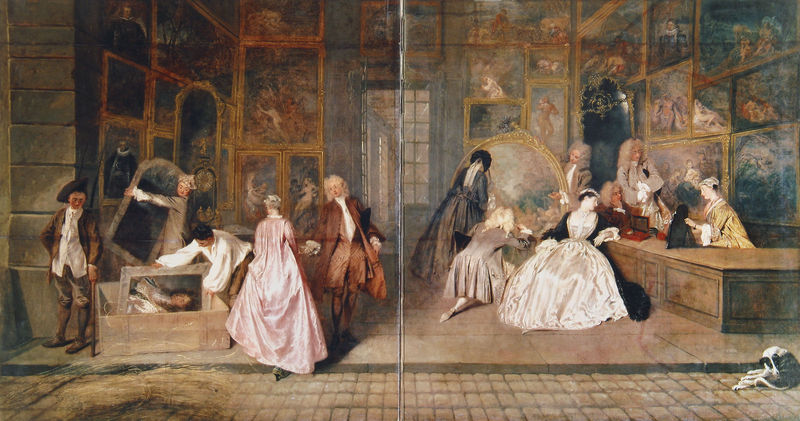
Titel: Das Firmenschild des Kunsthändlers Gersaint
Künstler: Jean-Antoine Watteau
Institution: Berlin, Schloss Charlottenburg
Schlagwörter: gemälde, mann, weiß, frauen, menschen, sitzen, braun, damen, fenster, frankreich, frau, grau, kleid, kleider, männer, paris, raum, schwarz, straße, stroh, tür, hund, malerei, rock, hemd, tresen, wand, barock, rahmen, stein, steine, goldrahmen, portrait, porträt, spiegel, gold, mantel, rosa, seide, stock, perücke, bilder, geschäft, pflaster, laden, saal, salon, weib, weiber, atelier, maler, robe, nackte, tor, galerie, fussboden, strümpfe, eingang, theke, verkauf, buch, fliesen, kopfsteinpflaster, pflastersteine, mäntel, kauf, kiste, verkäuferin, dreispitz, kunst, ausstellung, werkstatt, versteigerung, umzug, sammlung, perücken, reproduktion, akademie, käufer, roben, und, geteilt, verpackung, auspacken, verpacken, ateilier, 18. jahrhundert, 1800, kerle, einpacken, straßenverkauf, versand